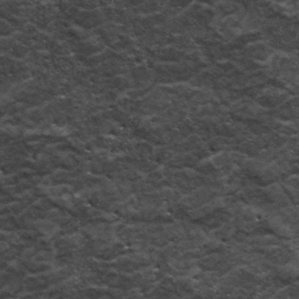
Label: frost